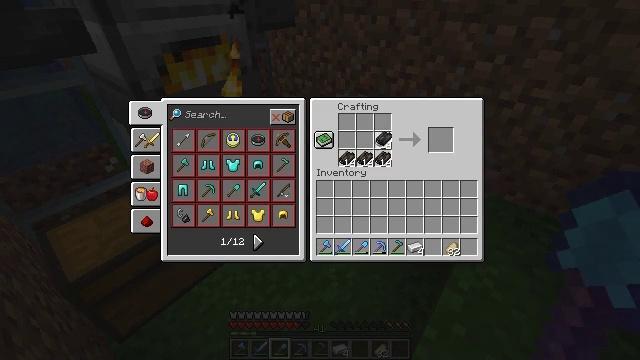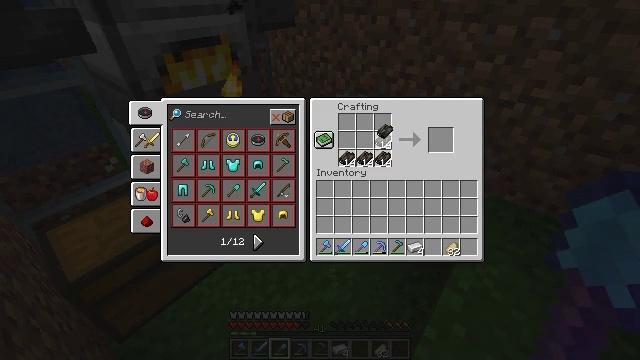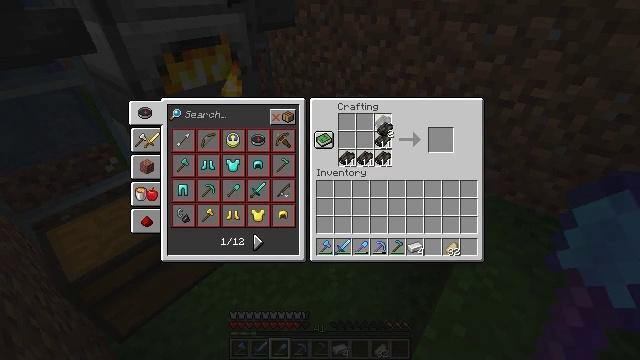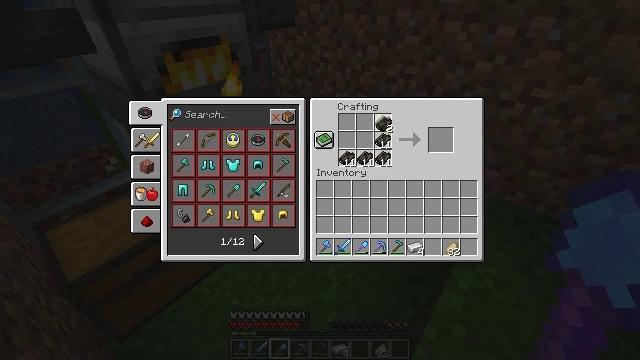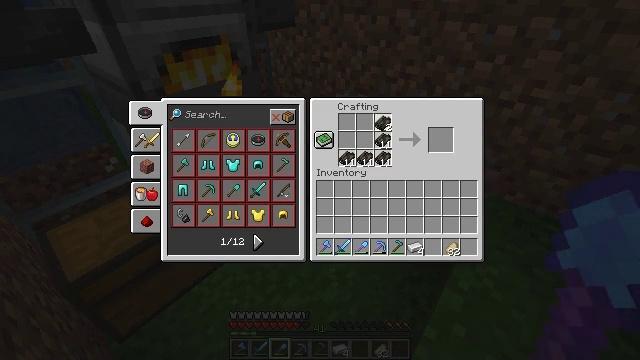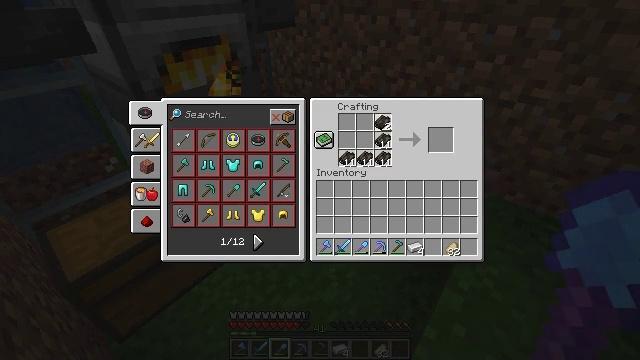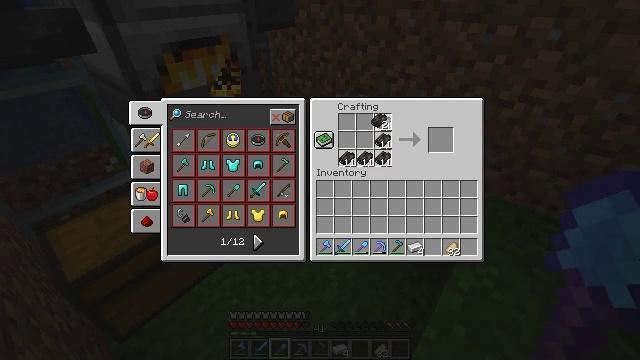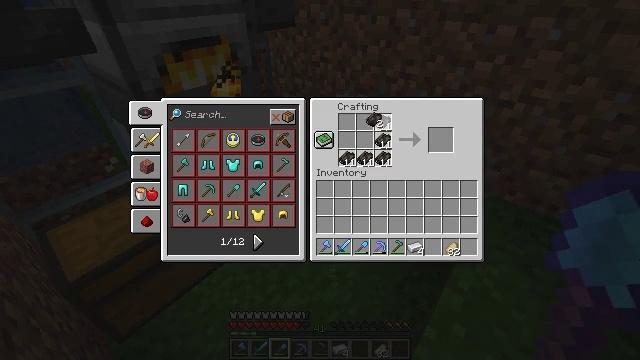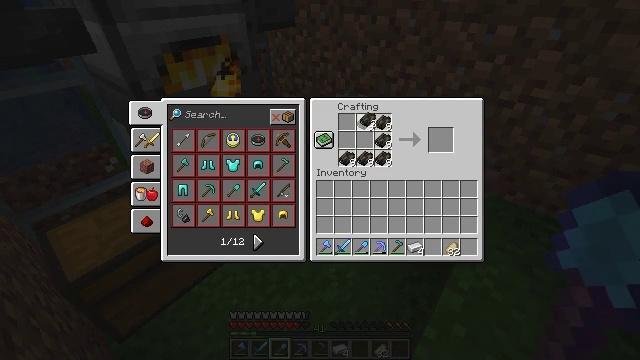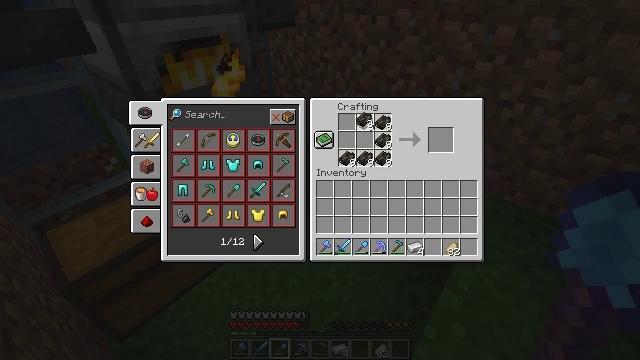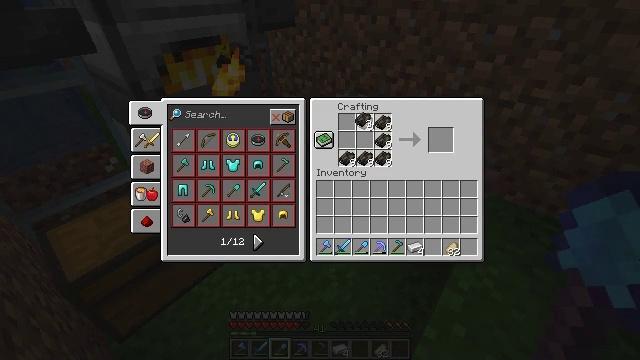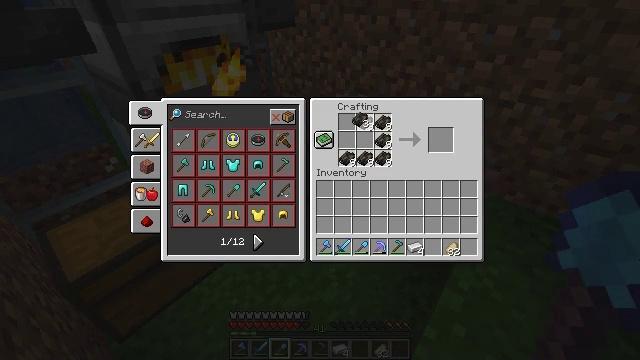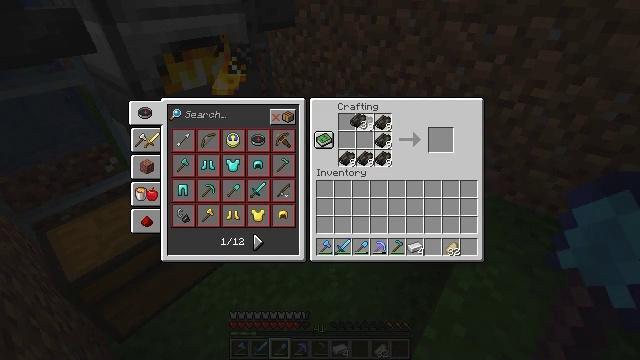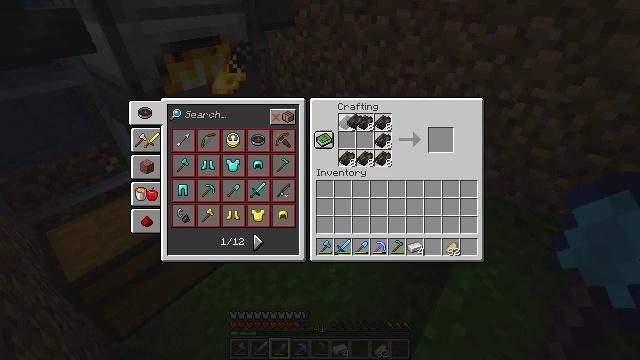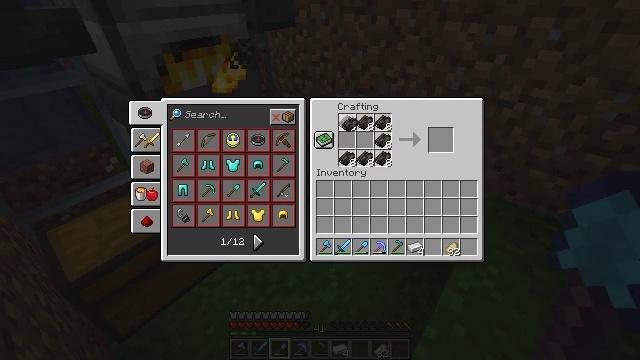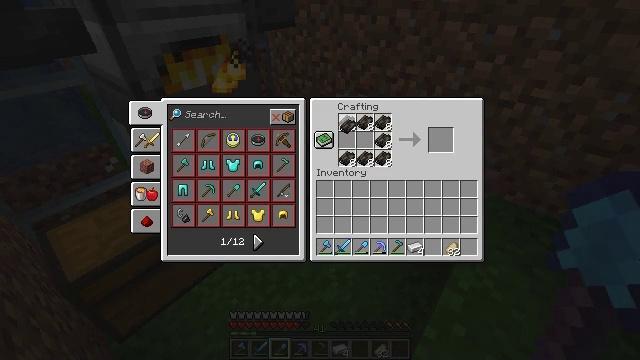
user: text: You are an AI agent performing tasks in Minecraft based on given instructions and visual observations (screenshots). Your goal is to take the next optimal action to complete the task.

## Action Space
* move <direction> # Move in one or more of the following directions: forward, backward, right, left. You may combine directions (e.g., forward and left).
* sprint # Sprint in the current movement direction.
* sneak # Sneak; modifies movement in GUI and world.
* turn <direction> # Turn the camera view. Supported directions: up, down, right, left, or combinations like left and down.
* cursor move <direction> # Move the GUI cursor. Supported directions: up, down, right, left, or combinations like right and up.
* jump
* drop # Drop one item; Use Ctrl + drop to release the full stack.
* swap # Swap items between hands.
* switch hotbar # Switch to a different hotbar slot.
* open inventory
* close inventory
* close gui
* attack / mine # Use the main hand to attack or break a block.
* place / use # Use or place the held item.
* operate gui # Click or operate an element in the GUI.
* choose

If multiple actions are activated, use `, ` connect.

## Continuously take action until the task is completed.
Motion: motion action
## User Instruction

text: Open the crafting table and craft a dried kelp block with kelp.
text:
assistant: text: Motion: sneak, operate gui
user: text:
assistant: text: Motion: sneak, operate gui
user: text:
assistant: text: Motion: sneak, operate gui
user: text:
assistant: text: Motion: sneak, operate gui
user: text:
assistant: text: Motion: sneak, operate gui
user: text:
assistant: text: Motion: sneak, operate gui
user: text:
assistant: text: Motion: sneak, operate gui
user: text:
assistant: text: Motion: sneak, operate gui
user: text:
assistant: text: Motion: sneak, operate gui
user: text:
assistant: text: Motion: sneak, operate gui
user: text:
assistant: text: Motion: sneak, operate gui
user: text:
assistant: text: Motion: sneak, operate gui
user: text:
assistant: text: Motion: sneak, operate gui
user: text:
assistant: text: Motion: sneak, operate gui
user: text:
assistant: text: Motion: sneak, operate gui
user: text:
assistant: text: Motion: sneak, operate gui
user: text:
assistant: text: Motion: sneak, operate gui
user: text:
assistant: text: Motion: sneak, operate gui
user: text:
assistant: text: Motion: sneak, operate gui
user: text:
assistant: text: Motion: sneak, operate gui
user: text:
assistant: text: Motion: sneak, operate gui
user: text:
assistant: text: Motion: sneak, operate gui
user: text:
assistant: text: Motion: sneak, operate gui
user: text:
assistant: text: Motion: sneak, operate gui
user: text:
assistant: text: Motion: sneak, operate gui
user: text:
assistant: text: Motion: sneak, operate gui
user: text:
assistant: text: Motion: sneak, operate gui
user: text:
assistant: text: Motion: sneak, operate gui
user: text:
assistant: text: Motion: sneak, operate gui
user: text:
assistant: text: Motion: sneak, operate gui